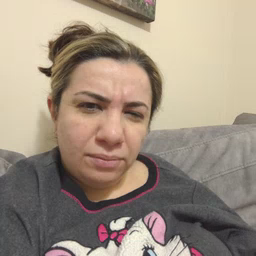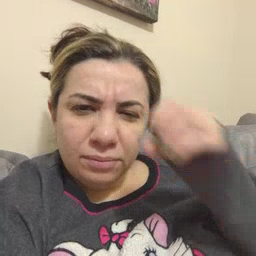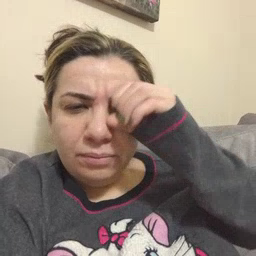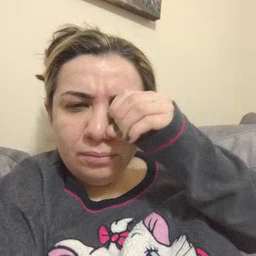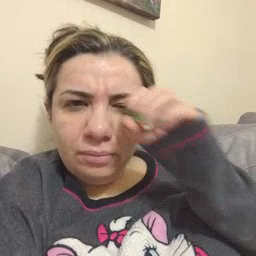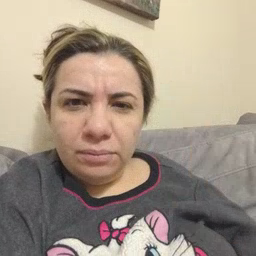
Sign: owl